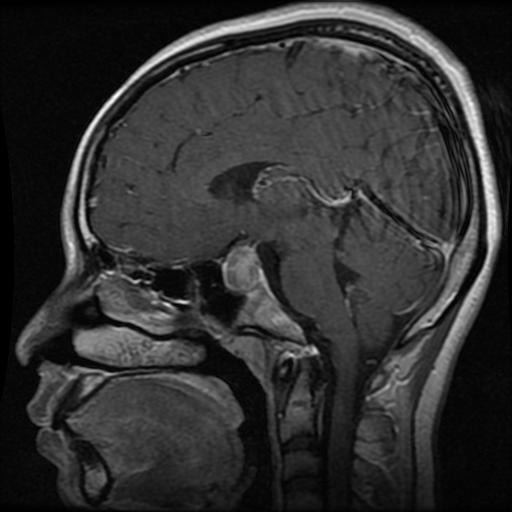
Label: pituitary